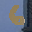
Label: 6